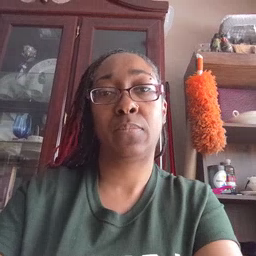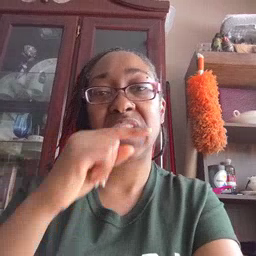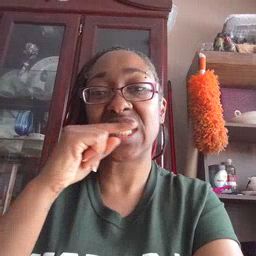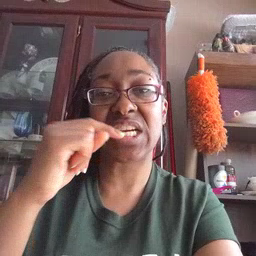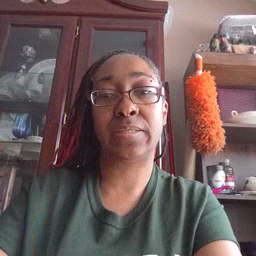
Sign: toothbrush